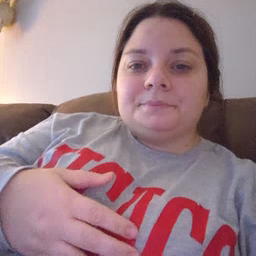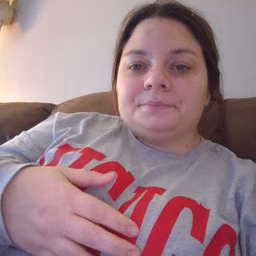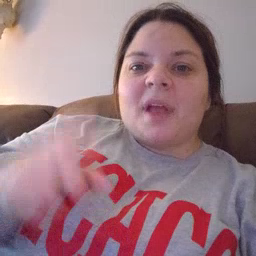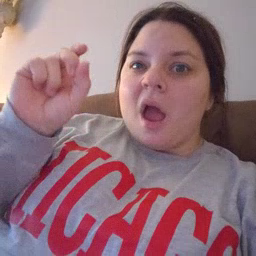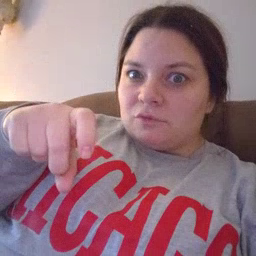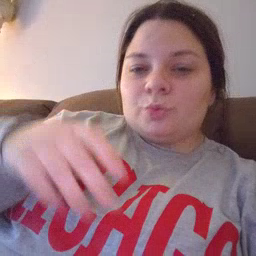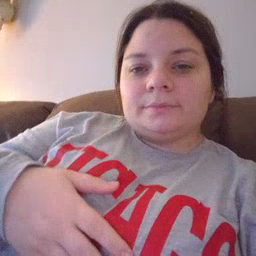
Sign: haveto